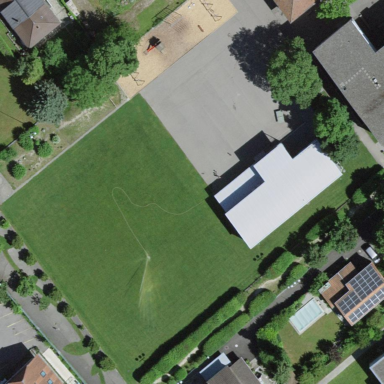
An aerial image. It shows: Soccer pitch with grass surface for leisure land.